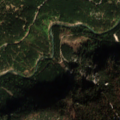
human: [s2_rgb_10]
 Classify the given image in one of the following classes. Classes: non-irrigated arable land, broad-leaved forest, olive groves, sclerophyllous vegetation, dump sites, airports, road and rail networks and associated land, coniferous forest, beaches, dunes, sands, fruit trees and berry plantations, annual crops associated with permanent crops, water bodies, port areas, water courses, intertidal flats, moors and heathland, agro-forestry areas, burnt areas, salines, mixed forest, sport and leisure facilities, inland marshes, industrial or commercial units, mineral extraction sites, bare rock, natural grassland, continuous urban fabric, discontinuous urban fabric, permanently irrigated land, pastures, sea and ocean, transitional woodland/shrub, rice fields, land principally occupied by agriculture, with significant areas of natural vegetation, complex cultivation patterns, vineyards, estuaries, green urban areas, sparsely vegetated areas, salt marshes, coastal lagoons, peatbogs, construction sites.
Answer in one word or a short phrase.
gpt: coniferous forest, mixed forest